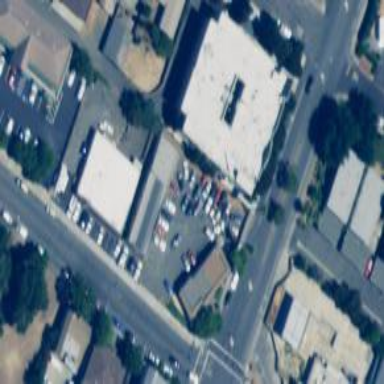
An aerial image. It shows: Retail building.